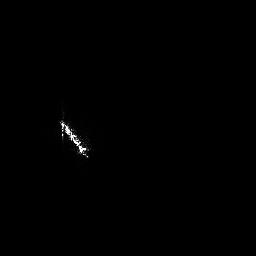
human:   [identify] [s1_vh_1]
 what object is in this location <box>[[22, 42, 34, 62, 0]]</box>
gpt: <ref>1 medium ship at the left</ref>